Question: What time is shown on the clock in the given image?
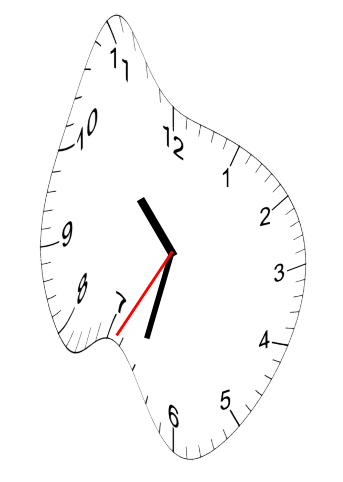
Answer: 10:32:35